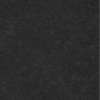
Label: dusty